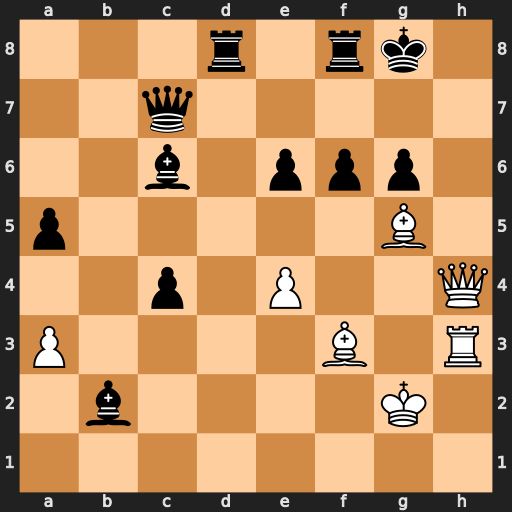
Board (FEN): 3r1rk1/2q5/2b1ppp1/p5B1/2p1P2Q/P4B1R/1b4K1/8
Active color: w
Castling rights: -
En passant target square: -
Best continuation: Qh8+ Kf7 Qh7+ Ke8 Qxc7